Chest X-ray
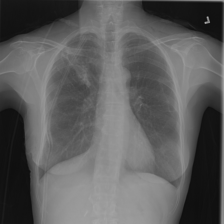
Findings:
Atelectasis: negative
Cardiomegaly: negative
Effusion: negative
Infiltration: positive
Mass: negative
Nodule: negative
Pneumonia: negative
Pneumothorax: negative
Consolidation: negative
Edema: negative
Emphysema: negative
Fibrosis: negative
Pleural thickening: negative
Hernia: negative